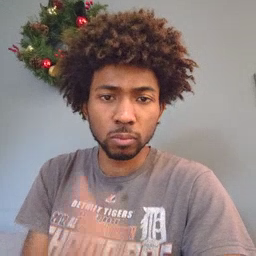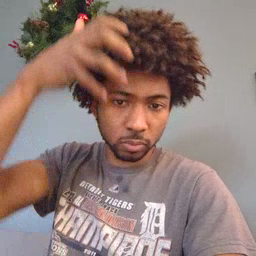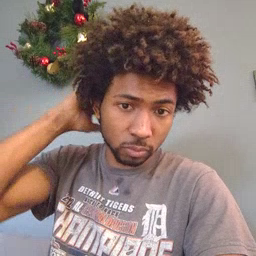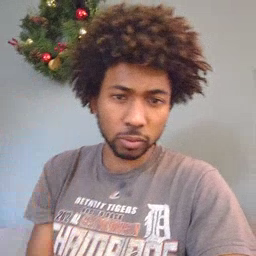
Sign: lion